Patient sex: M
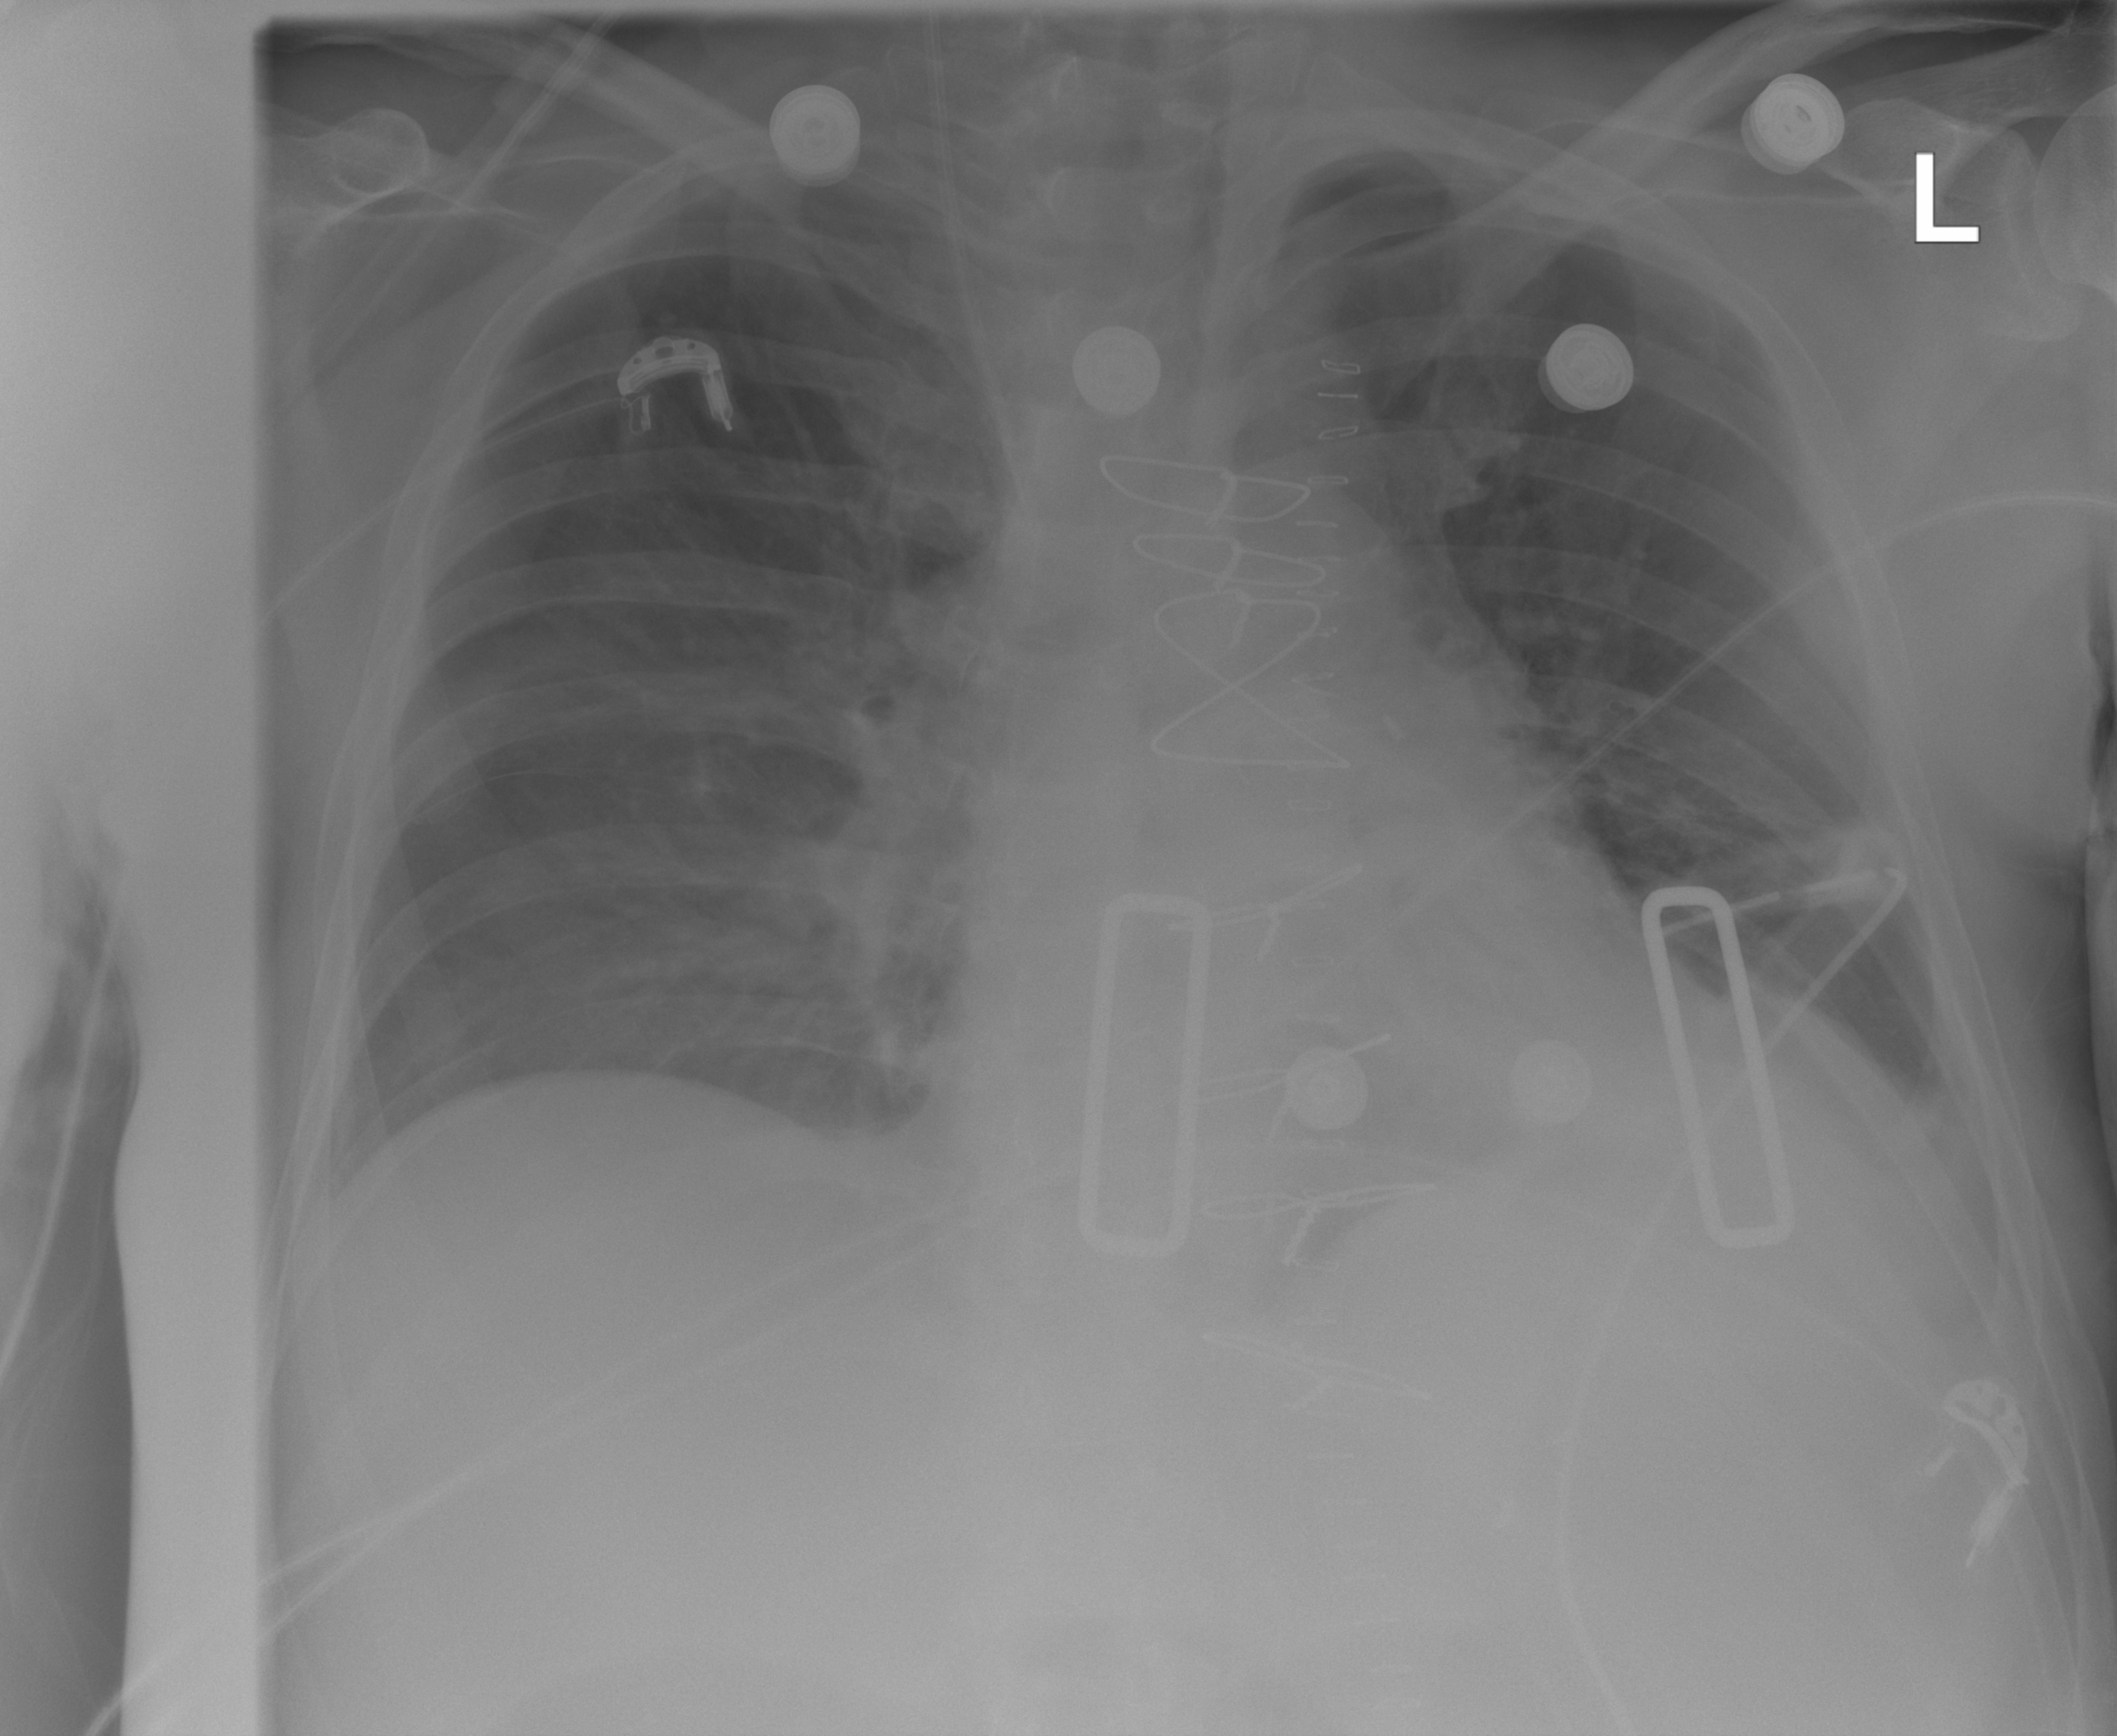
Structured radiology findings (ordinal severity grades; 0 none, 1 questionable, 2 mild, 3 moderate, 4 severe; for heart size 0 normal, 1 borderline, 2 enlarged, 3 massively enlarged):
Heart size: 1
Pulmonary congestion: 0
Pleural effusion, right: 0
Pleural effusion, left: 2
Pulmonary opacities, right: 0
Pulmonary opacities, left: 0
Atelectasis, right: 0
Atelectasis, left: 2